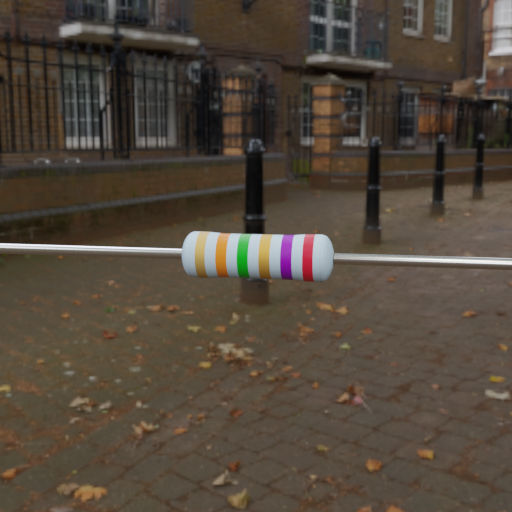
Resistor colour bands (in order): gold, orange, green, gold, violet, red